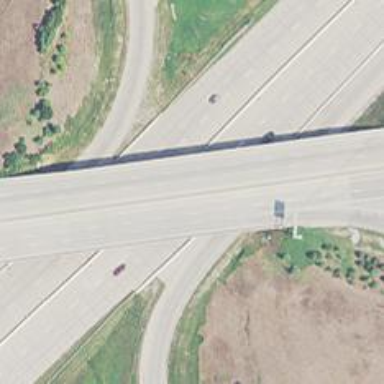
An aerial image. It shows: Bridge over motorway.